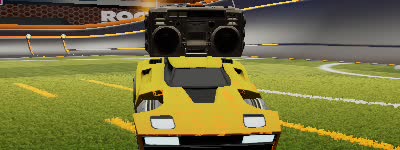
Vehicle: breakout